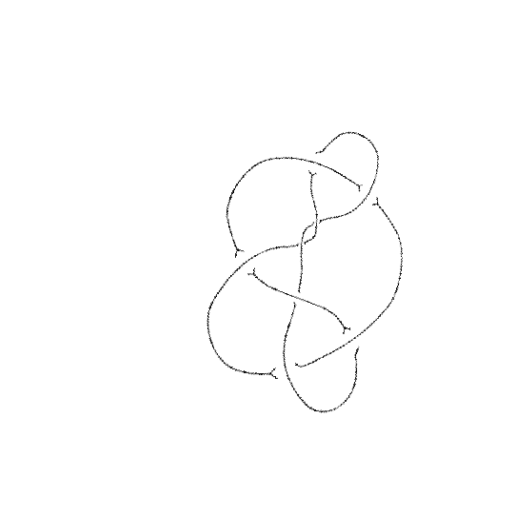
Crossing number: 8